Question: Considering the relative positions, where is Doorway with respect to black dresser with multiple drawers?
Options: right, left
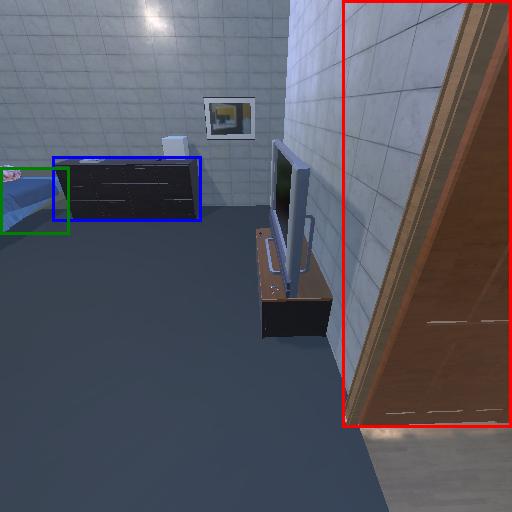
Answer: right